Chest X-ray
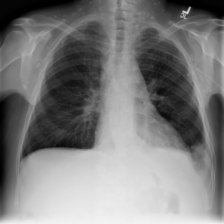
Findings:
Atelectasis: negative
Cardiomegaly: negative
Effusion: positive
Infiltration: negative
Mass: negative
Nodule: negative
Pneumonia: negative
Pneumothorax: negative
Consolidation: negative
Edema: negative
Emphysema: negative
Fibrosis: negative
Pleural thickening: negative
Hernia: negative